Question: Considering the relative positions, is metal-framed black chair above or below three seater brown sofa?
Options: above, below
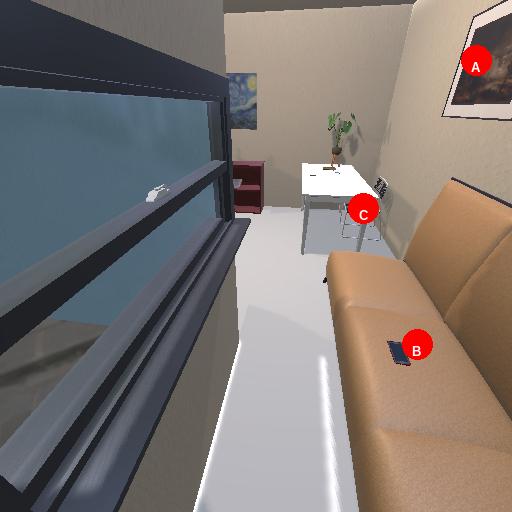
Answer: above